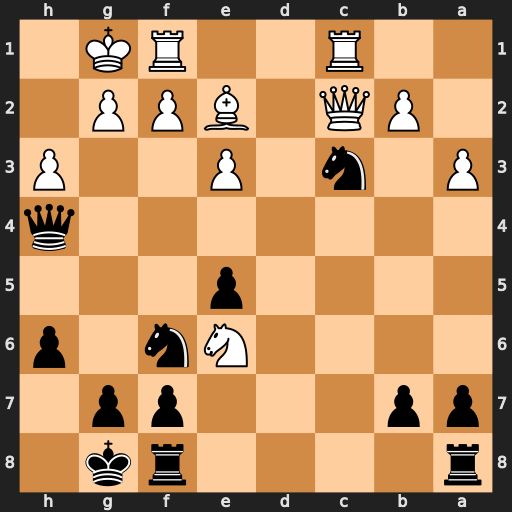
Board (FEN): r4rk1/pp3pp1/4Nn1p/4p3/7q/P1n1P2P/1PQ1BPP1/2R2RK1
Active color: b
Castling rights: -
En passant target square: -
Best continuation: Nxe2+ Qxe2 fxe6